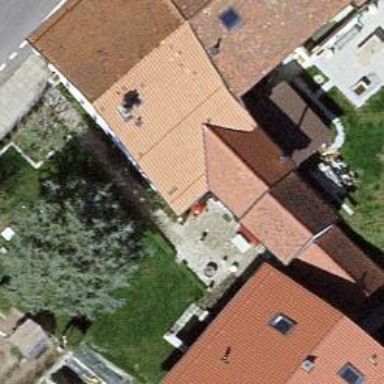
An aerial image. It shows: Simple and straightforward house.